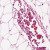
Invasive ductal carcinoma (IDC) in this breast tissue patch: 0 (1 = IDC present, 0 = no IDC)